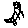
Label: cat